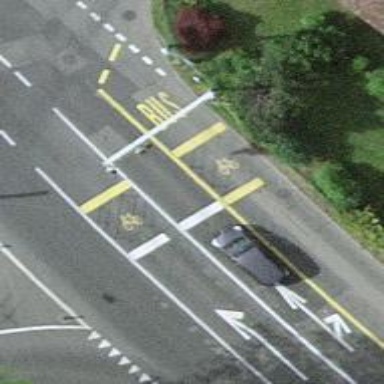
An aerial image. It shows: Road with traffic signals controlling the flow of traffic.